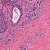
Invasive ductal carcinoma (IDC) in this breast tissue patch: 0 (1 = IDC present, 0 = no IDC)